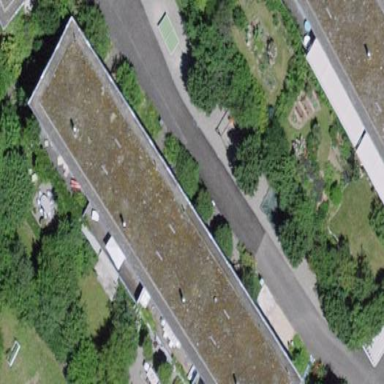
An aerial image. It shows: Terrace building.